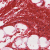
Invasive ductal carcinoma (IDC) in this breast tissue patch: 0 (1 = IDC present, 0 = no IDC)